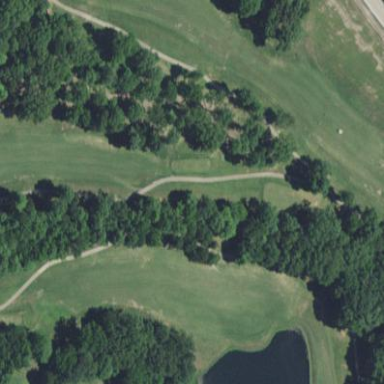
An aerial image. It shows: Grassy area designated as golf fairway.